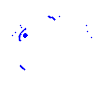
Particle: electron